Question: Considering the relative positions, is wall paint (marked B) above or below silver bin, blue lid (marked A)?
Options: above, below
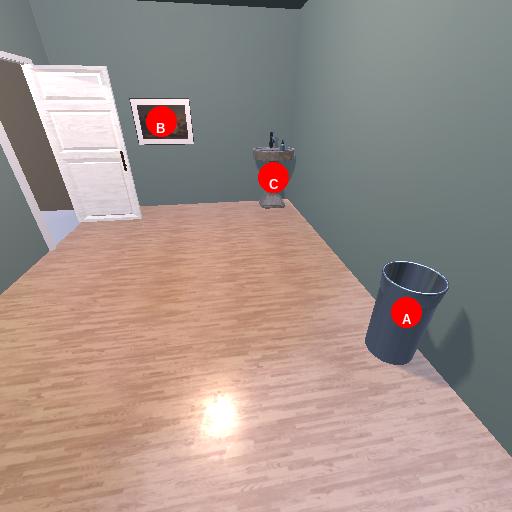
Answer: above